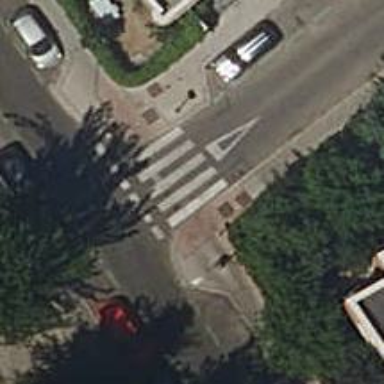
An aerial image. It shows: Uncontrolled and marked road crossing.